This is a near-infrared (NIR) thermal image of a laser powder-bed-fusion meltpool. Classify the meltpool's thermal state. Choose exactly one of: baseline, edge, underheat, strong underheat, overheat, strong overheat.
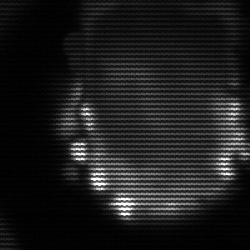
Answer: baseline